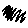
Label: zigzag